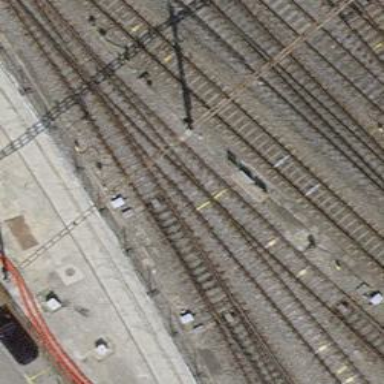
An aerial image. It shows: Siding railway track with electrified contact line.